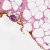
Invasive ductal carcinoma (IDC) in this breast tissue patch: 0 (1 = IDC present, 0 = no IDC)